Interaction volume radius: 5 \u00c5
Interaction volume height: 20 \u00c5
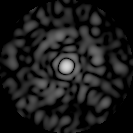
Disorder parameter: 0.8283